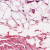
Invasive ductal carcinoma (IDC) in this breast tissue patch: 0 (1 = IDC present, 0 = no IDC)